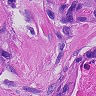
Metastatic tissue present: yes